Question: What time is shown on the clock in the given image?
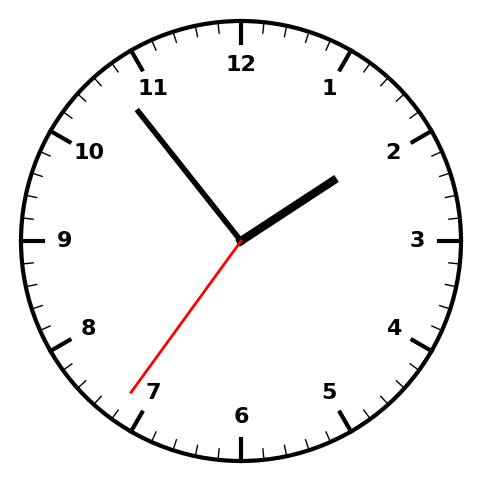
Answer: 01:53:36